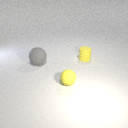
small yellow rubber cylinder behind large gray rubber sphere